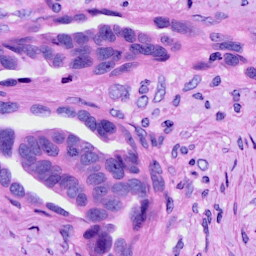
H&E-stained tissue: Ovarian